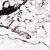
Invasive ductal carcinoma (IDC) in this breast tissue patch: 0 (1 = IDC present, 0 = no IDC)